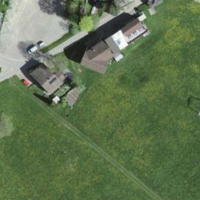
EUNIS habitat code: 24
Species observed at this site:
Vicia sepium